Question: I am trying to create some rotated text and save that image to a PNG file. The resulting PNG should be no larger than needed (or minimal padding). I have it working as long as there is , but as soon as I rotate the text, it is getting clipped off in the file. I am sure it has something to do with adjusting the either the CenterX and CenterY of the RotateTransform or creating a TranslateTransform, but I can't find anything on how to do it correctly and my trial-and-error testing has turned into trial-and-.
My sample code is below. I looking for a solution that would work with an arbitrary angle and not just -45 degrees.
Finally, if someone knows how to meet these requirements, but say using an "old style" Graphics object instead of WPF tools, I am open to that solution to that too.
'''
private static void CreateImageFile()
{
FormattedText ft;
Geometry textBox;
string fontName;
Typeface face;
DrawingVisual viz;
RotateTransform rt;
TranslateTransform tt;
Rect rect;
RenderTargetBitmap bmp;
PngBitmapEncoder encoder;
ft = CreateText("Lorem ipsum dolor sit amet, consectetur adipisicing" + Environment.NewLine + "elit, sed do eiusmod tempor", "Verdana", 12, false, false);
textBox = ft.BuildHighlightGeometry(new Point());
fontName = "Arial";
face = new Typeface(fontName);
// now create the visual we'll draw them to
viz = new DrawingVisual();
rt = new RotateTransform() { Angle = -45 };
rect = rt.TransformBounds(ft.BuildHighlightGeometry(new Point(0, 0)).Bounds);
using (DrawingContext dc = viz.RenderOpen())
{
dc.PushTransform(rt);
dc.DrawText(ft, new Point(0, 0));
dc.Pop();
}
bmp = new RenderTargetBitmap((int)rect.Width, (int)rect.Height, 96, 96, PixelFormats.Pbgra32);
bmp.Render(viz);
encoder = new PngBitmapEncoder();
encoder.Frames.Add(BitmapFrame.Create(bmp));
using (FileStream file = new FileStream("TextImage.png", FileMode.Create))
encoder.Save(file);
}
private static FormattedText CreateText(string text, string typeface, double fontSize, bool bold, bool italic)
{
FontStyle fontStyle = FontStyles.Normal;
FontWeight fontWeight = FontWeights.Medium;
if (bold == true) fontWeight = FontWeights.Bold;
if (italic == true) fontStyle = FontStyles.Italic;
// Create the formatted text based on the properties set.
FormattedText formattedText = new FormattedText(
text,
CultureInfo.CurrentCulture,
FlowDirection.LeftToRight,
new Typeface(new FontFamily(typeface),
fontStyle,
fontWeight,
FontStretches.Normal),
fontSize,
Brushes.Black, // This brush does not matter since we use the geometry of the text.
null,
TextFormattingMode.Display
);
return formattedText;
}
'''
---
## Update
Based upon some of the suggestions below, I decided to try a different tack and experiment in the GUI. I created a window like this:
'''
<Window x:Class="WpfApplication1.MainWindow"
xmlns="http://schemas.microsoft.com/winfx/2006/xaml/presentation"
xmlns:x="http://schemas.microsoft.com/winfx/2006/xaml"
Title="MainWindow" Height="160" Width="160" Loaded="Window_Loaded">
<Grid>
<Canvas Name="WorkCanvas" HorizontalAlignment="Center" VerticalAlignment="Center">
<TextBlock RenderTransformOrigin="0.5,0.5">
<TextBlock.RenderTransform>
<TransformGroup>
<ScaleTransform/>
<SkewTransform/>
<RotateTransform Angle="-45"/>
<TranslateTransform/>
</TransformGroup>
</TextBlock.RenderTransform>This is a test</TextBlock>
</Canvas>
</Grid>
</Window>
'''
As you can see, it uses both the 'RotateTransform' and the suggested 'RenderTransformOrigin', and the result is like the image below. And, as you can see, the text does go through the middle of the 'Canvas'. And seems to be my entire problem. How to rotate the text get it correctly centered.

---
## Update 2
I decided to try a 'Grid' instead of a 'Canvas' this time and I can now get the text properly centered in the grid, but since I can't use a 'FormattedText' object, I can't seem to measure the actual bounding box. All measurements of the 'TextBlock' or the 'Grid' come back as if it was not rotated at all (looking at 'ActualWidth', 'ActualHeight', and 'DesiredSize'). If I can't get the rotated bounding box size, I can't save the PNG without it getting clipped.
Oh, and I tried rotating the text in an unrotated grid and rotating the grid itself, both give the same results when trying to determine the dimensions.
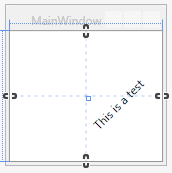
Answer: After much poking around and with help from Matt and kbo4sho88, I finally found the correct way of doing it. In addition to the help from the other posters, I finally found that I need to call TransformToVisual and TransformBounds to get the bounding box that I need for the correct file size. But, before that, I had to call Measure and Arrange since these objects are not shown on a screen.
Phew!
'''
private static void CreateImageFile()
{
Grid workGrid;
TextBlock workTextBlock;
RenderTargetBitmap bitmap;
PngBitmapEncoder encoder;
Rect textBlockBounds;
GeneralTransform transform;
workGrid = new Grid()
{
VerticalAlignment = VerticalAlignment.Center,
HorizontalAlignment = HorizontalAlignment.Center
};
workTextBlock = new TextBlock()
{
Text = "Lorem ipsum dolor sit amet, consectetur adipisicing" + Environment.NewLine + "elit, sed do eiusmod tempor",
FontFamily = new FontFamily("Verdana"),
FontSize = 36,
TextAlignment = TextAlignment.Center,
RenderTransformOrigin = new Point(0.5, 0.5),
LayoutTransform = new RotateTransform(-45)
};
workGrid.Children.Add(workTextBlock);
/*
* We now must measure and arrange the controls we just created to fill in the details (like
* ActualWidth and ActualHeight before we call TransformToVisual() and TransformBounds()
*/
workGrid.Measure(new Size(double.PositiveInfinity, double.PositiveInfinity));
workGrid.Arrange(new Rect(0, 0, workGrid.DesiredSize.Width, workGrid.DesiredSize.Height));
transform = workTextBlock.TransformToVisual(workGrid);
textBlockBounds = transform.TransformBounds(new Rect(0, 0, workTextBlock.ActualWidth, workTextBlock.ActualHeight));
/*
* Now, create the bitmap that will be used to save the image. We will make the image the
* height and width we need at 96DPI and 32-bit RGBA (so the background will be transparent).
*/
bitmap = new RenderTargetBitmap((int)textBlockBounds.Width, (int)textBlockBounds.Height, 96, 96, PixelFormats.Pbgra32);
bitmap.Render(workGrid);
encoder = new PngBitmapEncoder();
encoder.Frames.Add(BitmapFrame.Create(bitmap));
using (FileStream file = new FileStream("TextImage.png", FileMode.Create))
encoder.Save(file);
}
'''
Of course this is just a sample (but working) method and the final one will be parameterized.
Final part of the puzzle was found at <URL>